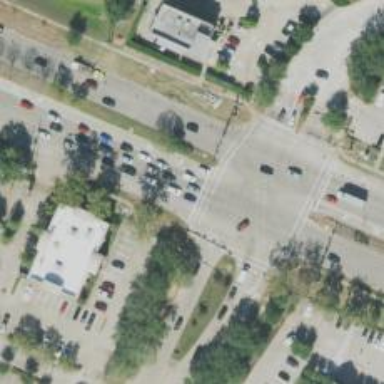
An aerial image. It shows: Primary highway with sidewalk on the left side.